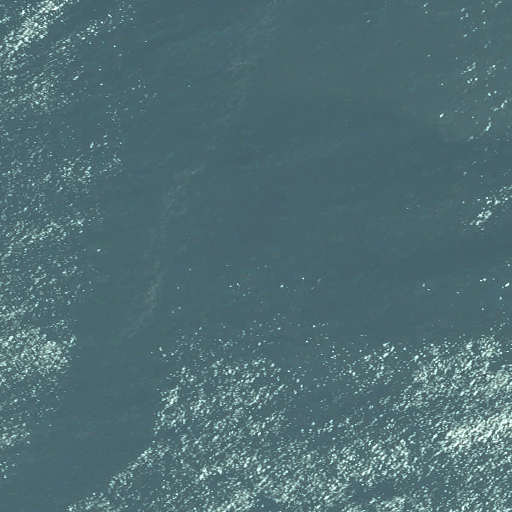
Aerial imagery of bar in Maine named Starboard Island Ledge containing only open water